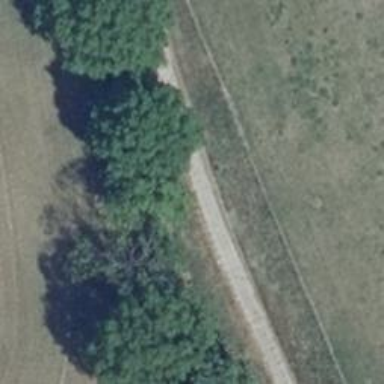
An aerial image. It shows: Track road with concrete plates of grade1 tracktype.